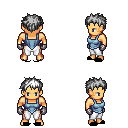
a pixel art fantasy rpg character, male body template, human, tanned skin, blue vest, white pants, white bedhead hairstyle, metal gloves, black slippers, four views (front, back, left, right), 2x2 character sprite sheet, small pixel art, hard edges, no anti-aliasing